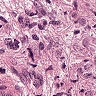
Metastatic tissue present: yes